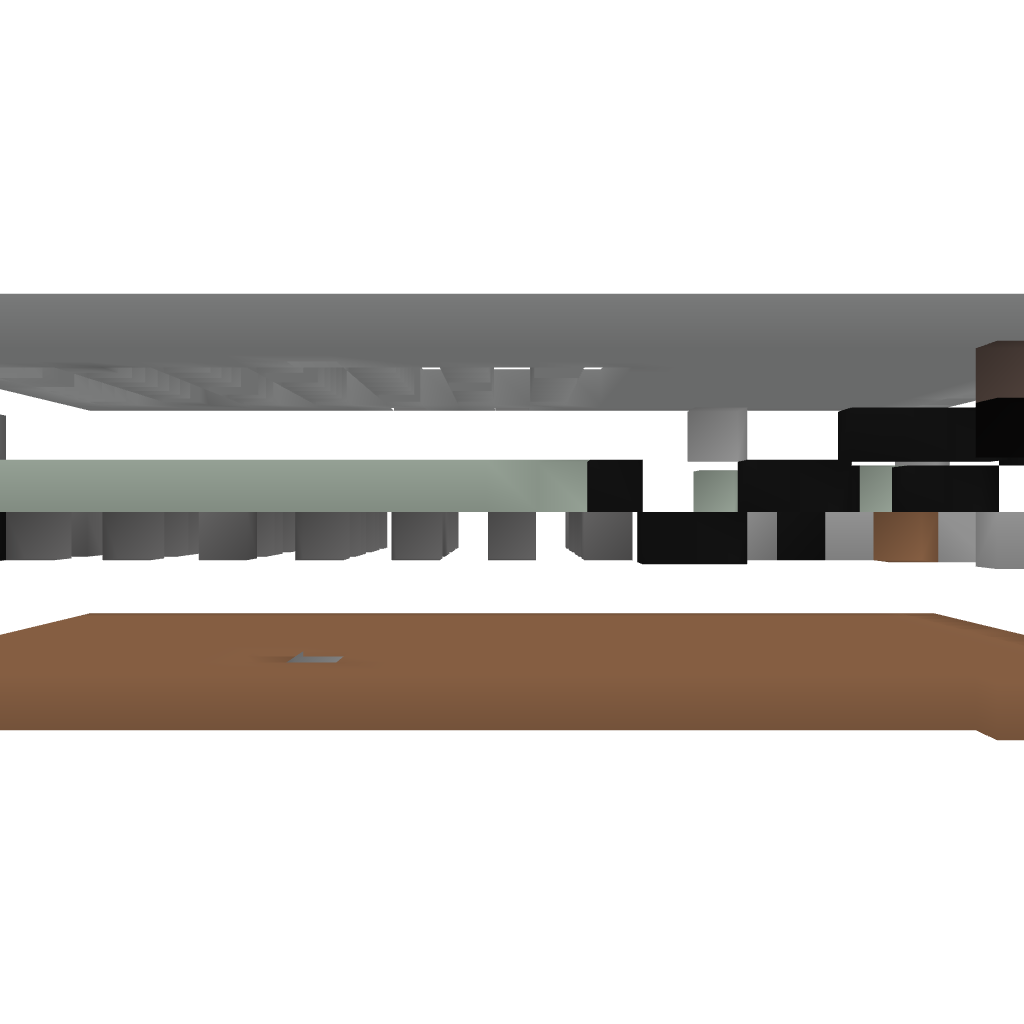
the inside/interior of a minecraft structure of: Ultimate Fireworks Machine